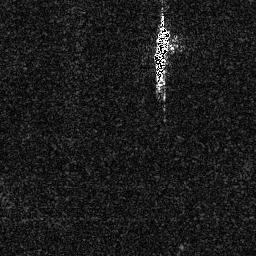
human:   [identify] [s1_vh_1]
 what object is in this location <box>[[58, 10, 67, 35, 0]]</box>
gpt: <ref>1 medium ship at the top</ref>